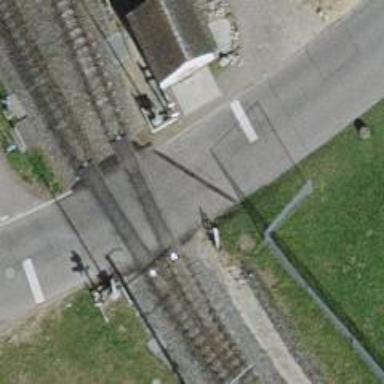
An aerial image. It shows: Narrow-gauge railway siding with electrified contact lines.